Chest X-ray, PA view. Patient: 66 years old, sex F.
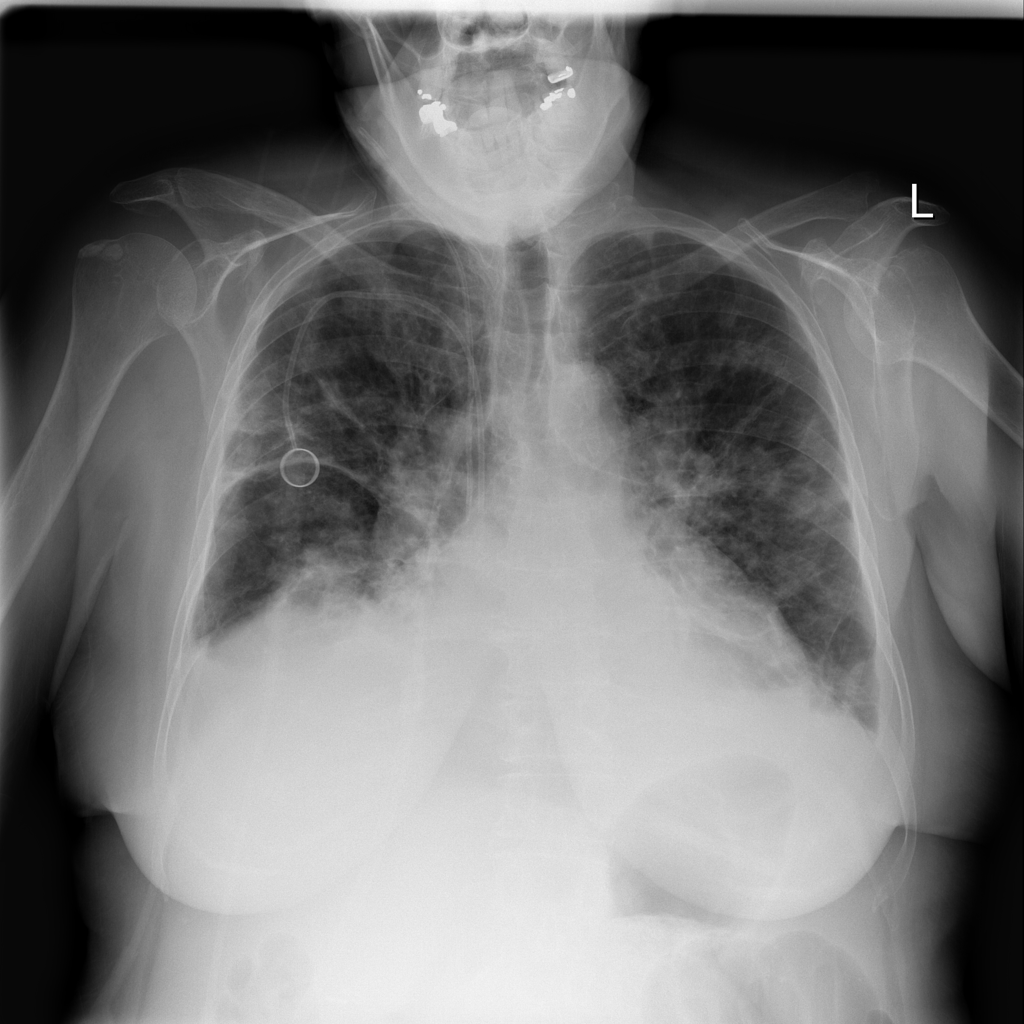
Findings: Cardiomegaly, Consolidation, Effusion